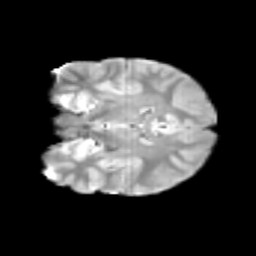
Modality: T2w
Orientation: coronal
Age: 11
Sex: male
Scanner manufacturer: siemens
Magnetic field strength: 3 T
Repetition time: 3.8 s
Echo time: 0.07 s